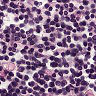
Metastatic tissue present: no